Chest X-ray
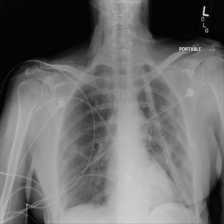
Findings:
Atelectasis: negative
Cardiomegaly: negative
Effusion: negative
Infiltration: negative
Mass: negative
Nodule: negative
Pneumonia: negative
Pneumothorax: negative
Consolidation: negative
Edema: negative
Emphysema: positive
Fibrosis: negative
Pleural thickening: negative
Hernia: negative